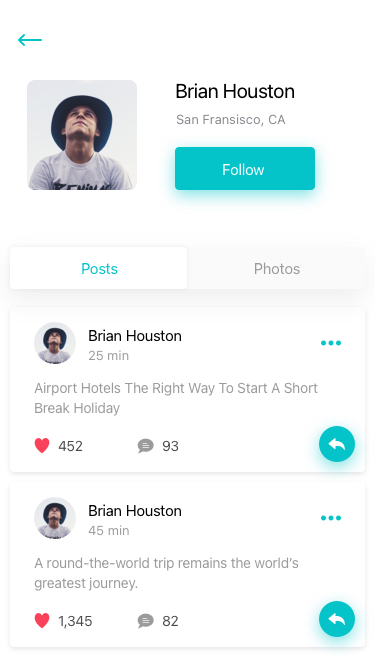
Text in this UI design:
1,345
82
A round-the-world trip remains the world’s greatest journey.
For two out of every three people, this is the ultimate travel experience, according to recent research. Needless to say, in a world obsessed by travel, travelers and travel agents are both looking for the cheapest tickets and airfares available.

Cheap airline tickets, in most cases, can be obtained from wholesale dealers and discounters.

If your requirements are simple – you want a round-trip ticket from one place to another, you have a particular airline on your mind and you have definite dates; then you can go directly to the source – to the ticket discount agency which buys cheap tickets in bulk from wholesalers and consolidators.

In real life most trips require more planning, and most people need a help from the agent to figure out what would be the best air ticket solution for their particular case. Cheap airfares to a particular region can often be found with local airlines that specialize in that country. Sometimes an agency that operates and retails tours to a particular country will have a discount agreement with the national carrier and will sell discount tickets on that airline.

With a bit of research through travel magazines aimed at the particular country of your choice, you can often find agencies dealing with national carriers for that country. For the cheapest possible airfare to many places the most affordable prices are often found in local travel agencies that deal with a particular destination selling round-trip discount airline flights – most likely to the capital of that country and a few main cities.

Sometimes you can find a really cheap air ticket with a discount retail agency that specializes in trips to a wider range of destinations or to multiple destinations. Through the sheer number of tickets that they sell they can command a reasonable discount. However, keep in mind that most advertised prices do not include taxes, luggage fee and airport tax, so the cheap airfare may end up being not so cheap. Best to read the small print to clarify exactly what you are getting before you purchase a ticket.

Another trick of the trade is for agencies to grab attention by indicating the lowest possible prices, which only apply on specific dates in low season. You’ll find that all agencies do this, even the most expensive ones so, don’t be surprised if you get a quote at double the price from what was displayed in the ad.

Airlines usually publish their scheduled flights and prices six months in advance. If you have decided on a destination it can be a good opportunity to get an ‘early bird’ discount by booking well in advance. Keep your eye on the travel press and also airline web-sites. There are often special discounts and incentives aimed at travelers who book online, as carrying out a booking online is cheaper for the company than through an intermediary who will take a commission.

However, although you can expect to get the cheapest air ticket if you start searching many months ahead, there are some exceptions. At times like Christmas or other periods of high demand the prices are usually inflated and planes fill up many months in advance. If you can be flexible and travel on actual holiday days such as Christmas day or New Years Eve you can find some pretty attractive discounts.
Brian Houston
45 min
452
93
Airport Hotels The Right Way To Start A Short Break Holiday
Brian Houston
25 min
Posts
Photos
Brian Houston
San Fransisco, CA
Follow